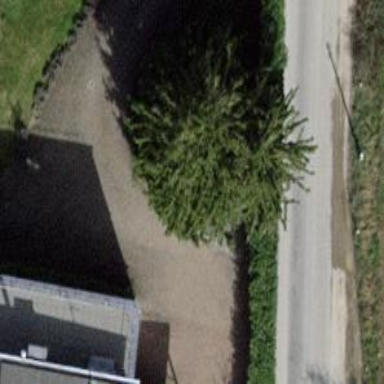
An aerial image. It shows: Evergreen tree with needle-leaved leaves.